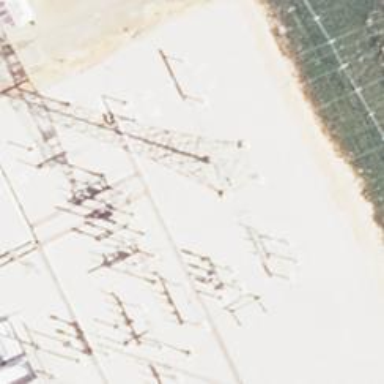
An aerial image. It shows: Power tower.